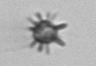
Label: Rhabdolithes